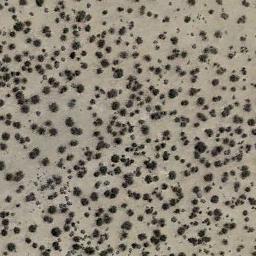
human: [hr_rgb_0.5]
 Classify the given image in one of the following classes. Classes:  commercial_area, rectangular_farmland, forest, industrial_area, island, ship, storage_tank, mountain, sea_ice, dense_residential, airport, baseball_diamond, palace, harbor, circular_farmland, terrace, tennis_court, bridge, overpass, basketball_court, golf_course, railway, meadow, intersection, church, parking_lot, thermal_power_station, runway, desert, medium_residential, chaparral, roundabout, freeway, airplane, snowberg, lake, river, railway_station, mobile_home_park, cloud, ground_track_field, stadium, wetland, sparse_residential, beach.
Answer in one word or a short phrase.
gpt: chaparral